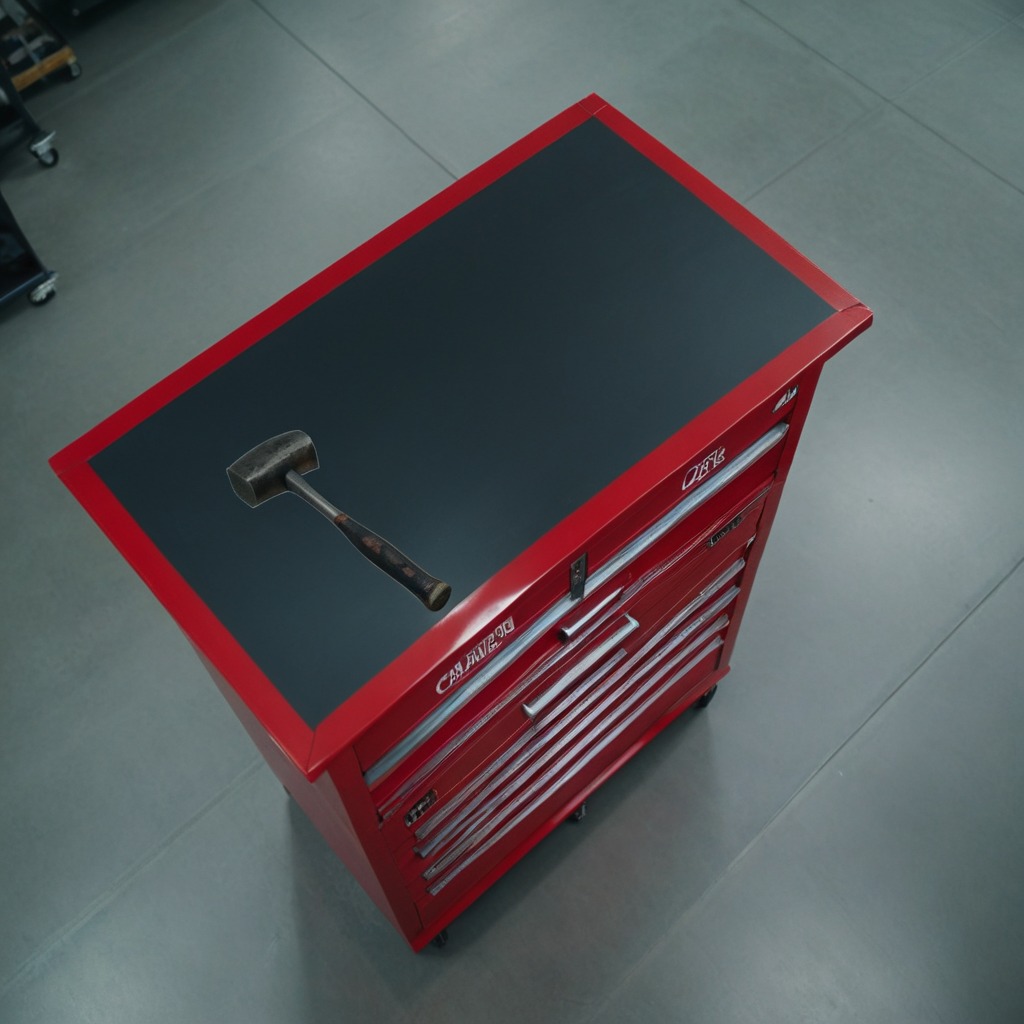
A hammer is lying on a toolbox surface in an airplane hangar workshop.